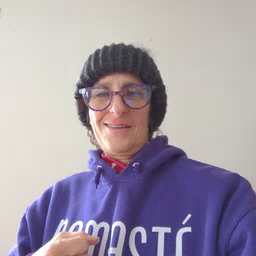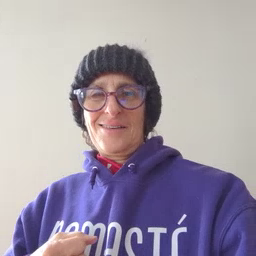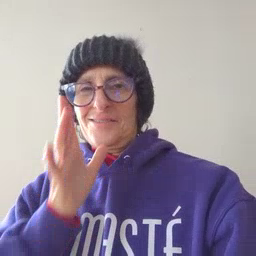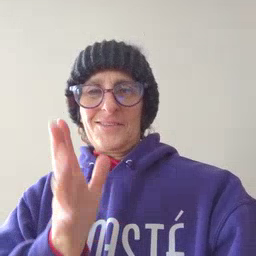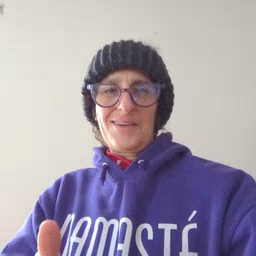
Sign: grandma